Field crop: maize
Growth stage: 1
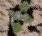
Species: chenopodium